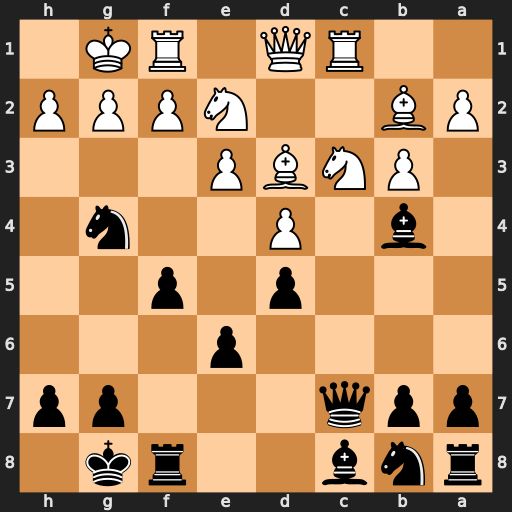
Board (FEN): rnb2rk1/ppq3pp/4p3/3p1p2/1b1P2n1/1PNBP3/PB2NPPP/2RQ1RK1
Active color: b
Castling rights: -
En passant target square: -
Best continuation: Qxh2#